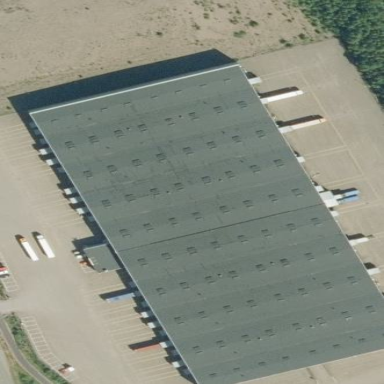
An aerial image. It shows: Industrial area featuring warehouse.